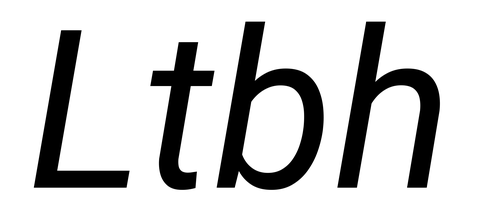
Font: Roboto-Italic_Italic